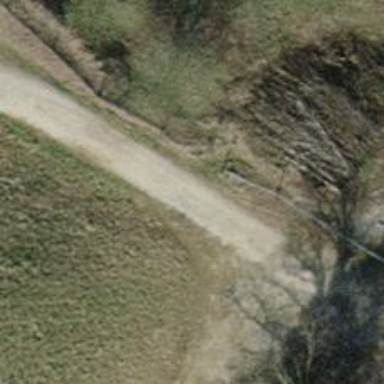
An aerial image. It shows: Track with pebblestone surface. The track type is grade2.